Question: There is a test String:
> Module([Assign([Name('a', Store())], Num(2)), Assign([Name('b',
Store())], Num(3)), Assign([Name('c', Store())], Str('Hello')),
Assign([Name('x', Store())], BinOp(Name('a', Load()), Add(), Name('b',
Load()))), Assign([Name('x', Store())], Name('a', Load())),
Expr(Call(Name('print', Load()), [Name('a', Load())], [], None,
None)), For(Name('i', Store()), Call(Name('range', Load()), [Num(10)],
[], None, None), [Expr(Call(Name('print', Load()), [Name('a',
Load())], [], None, None))], [])])
I am trying to get all loaded variable names from it. My regexp is
'''
[a-z]+(?=', Load)
'''
Result of it is the following:

As you can see it also finds built-in modules such as print, range. How to exclude them? Values to be excluded are preceded by
'''
Call(Name('
'''
I tried
'''
(?=Call\(Name\(')[a-z]+(?=', Load)
'''
but it did not work out.
My code is:
'''
import re
test = '''Module([Assign([Name('a', Store())], Num(2)), Assign([Name('b', Store())], Num(3)), Assign([Name('c', Store())], Str('Hello')), Assign([Name('x', Store())], BinOp(Name('a', Load()), Add(), Name('b', Load()))), Assign([Name('x', Store())], Name('a', Load())), Expr(Call(Name('print', Load()), [Name('a', Load())], [], None, None)), For(Name('i', Store()), Call(Name('range', Load()), [Num(10)], [], None, None), [Expr(Call(Name('print', Load()), [Name('a', Load())], [], None, None))], [])])'''
print(re.findall(r"[a-z]+(?=', Load)", test))
print(re.findall(r"(?=Call\(Name\(')[a-z]+(?=', Load) ", test))
'''
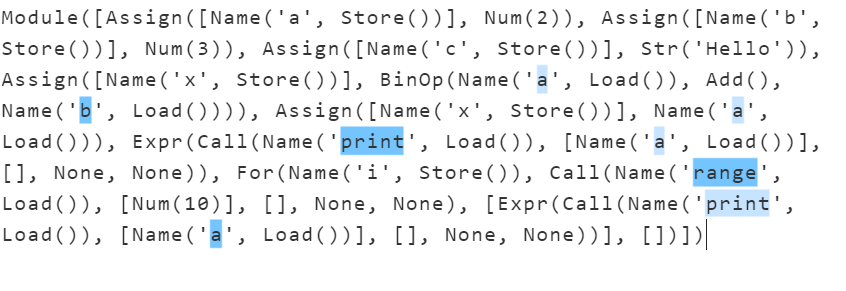
Answer: Use a 'lookbehind' and 'word boundary'.
'''
(?<!Call\(Name\(')\w+(?=', Load)
'''
See demo.
<URL>